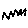
Label: zigzag